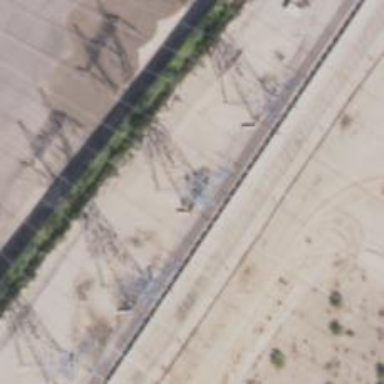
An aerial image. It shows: Lattice structure tower used for power transmission.